Question: This question may sound a little bit weird. I want to know how can I report the R-sqaured value in R compared to 1:1 line. For example I want to compare the observed and modeled values. In the ideal case, it should be a straight line passing through an origin at an angle of 45 degrees.
For example I have a data which can be found on <URL>
The code I wrote is as follows:
'''
> corsen<- read.table("Sensitivity Runs/correlationcsv",sep=",",header=T)
> linsensitivity <- lm(data=corsen,sensitivity~0+observed)
> summary(linsensitivity)
Call:
lm(formula = sensitivity ~ 0 + observed, data = corsen)
Residuals:
Min 1Q Median 3Q Max
-0.37615 -0.03376 0.00515 0.04155 0.27213
Coefficients:
Estimate Std. Error t value Pr(>|t|)
observed 0.833660 0.001849 450.8 <2e-16 ***
---
Signif. codes: 0 '***' 0.001 '**' 0.01 '*' 0.05 '.' 0.1 ' ' 1
Residual standard error: 0.05882 on 2988 degrees of freedom
Multiple R-squared: 0.9855, Adjusted R-squared: 0.9855
F-statistic: 2.032e+05 on 1 and 2988 DF, p-value: < 2.2e-16
'''
The plot looks like following:
'''
ggplot(corsen,aes(observed,sensitivity))+geom_point()+geom_smooth(method="lm",aes(color="red"))+
ylab(" Modeled (m)")+xlab("Observed (m)")+
geom_line(data=oneline,aes(x=onelinex,y=oneliney,color="blue"))+
scale_color_manual("",values=c("red","blue"),label=c("1:1 line","Regression Line"))+theme_bw()+theme(legend.position="top")+
coord_cartesian(xlim=c(-0.2,2),ylim=c(-0.2,2))
'''

My question is that if we look closely the data are off from the 1:1 line. How can I find the R-squared relative to the 1:1 line ? Right now the linear model I used is regardless of the line specified. It is purely based on the data provided.
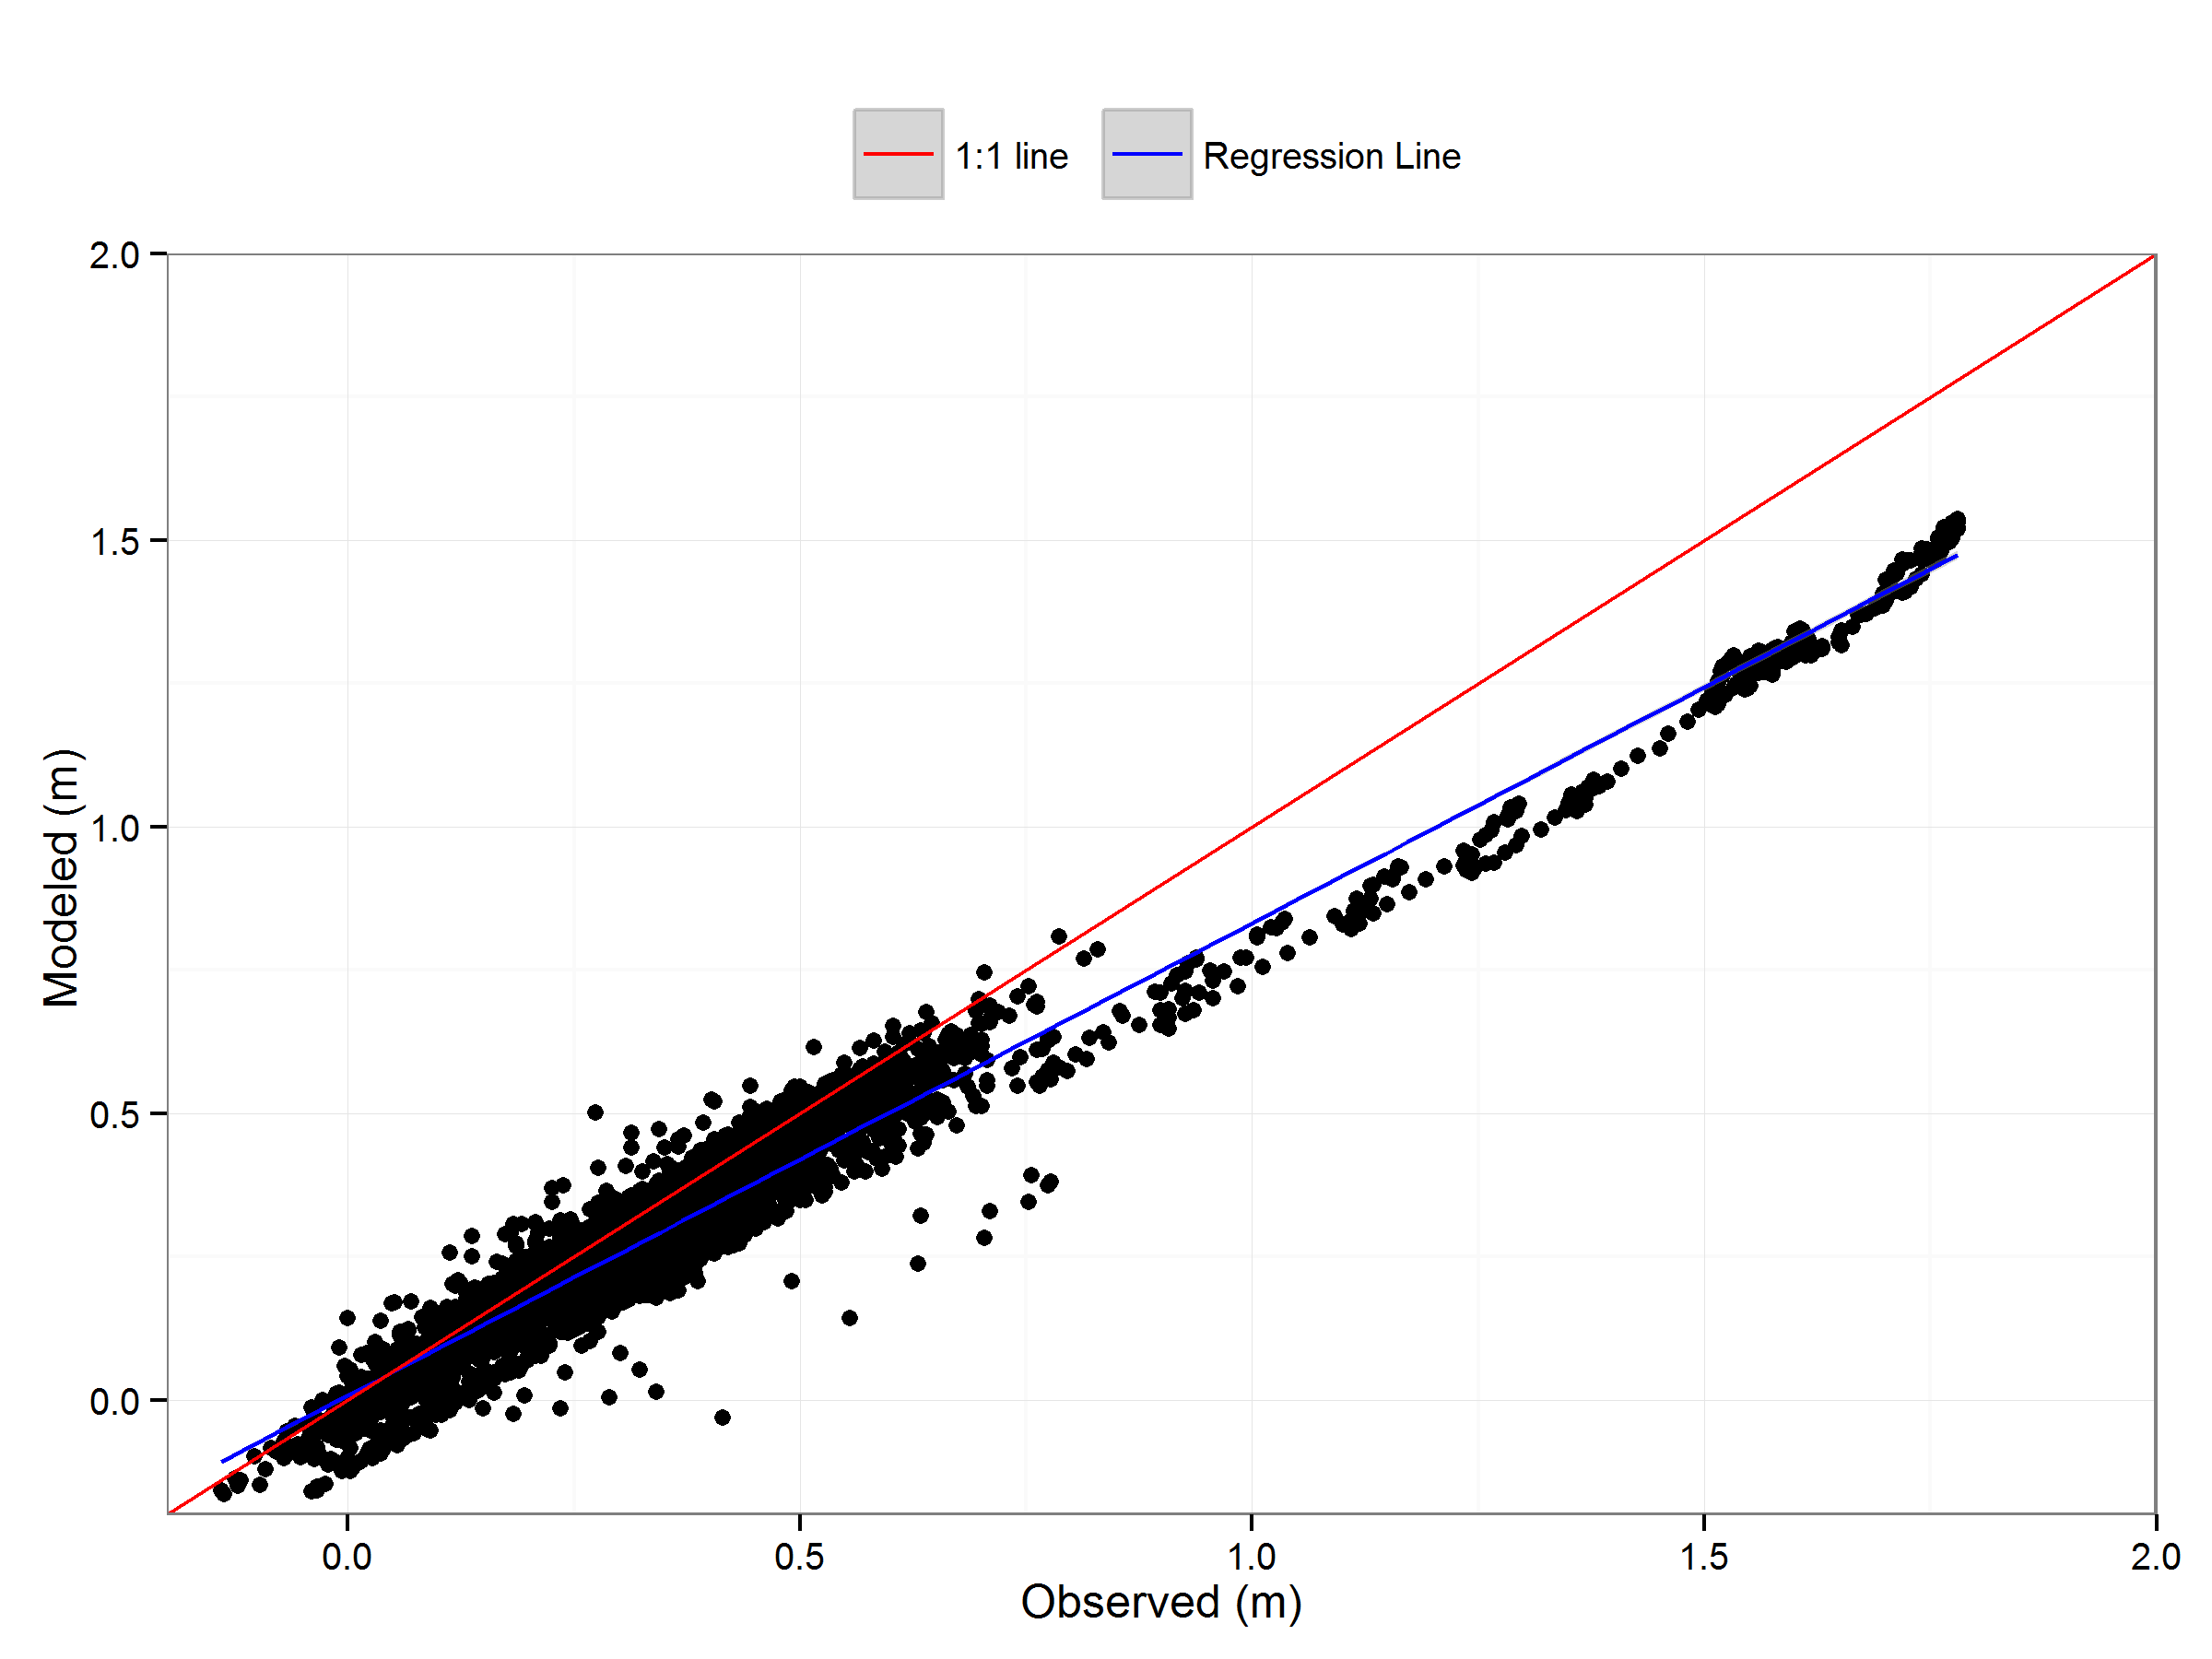
Answer: You can calculate the residuals and sum their squares:
'''
resid2 <- with( corsen, sum( sensitivity-observed)^2 ))
'''
If you wanted an R^2 like number I suppose you could calculate:
'''
R2like <- 1 - resid2/ with(corsen, sum( sensitivity^2))
'''